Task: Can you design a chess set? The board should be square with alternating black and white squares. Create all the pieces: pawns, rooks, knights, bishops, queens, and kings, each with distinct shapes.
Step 217:
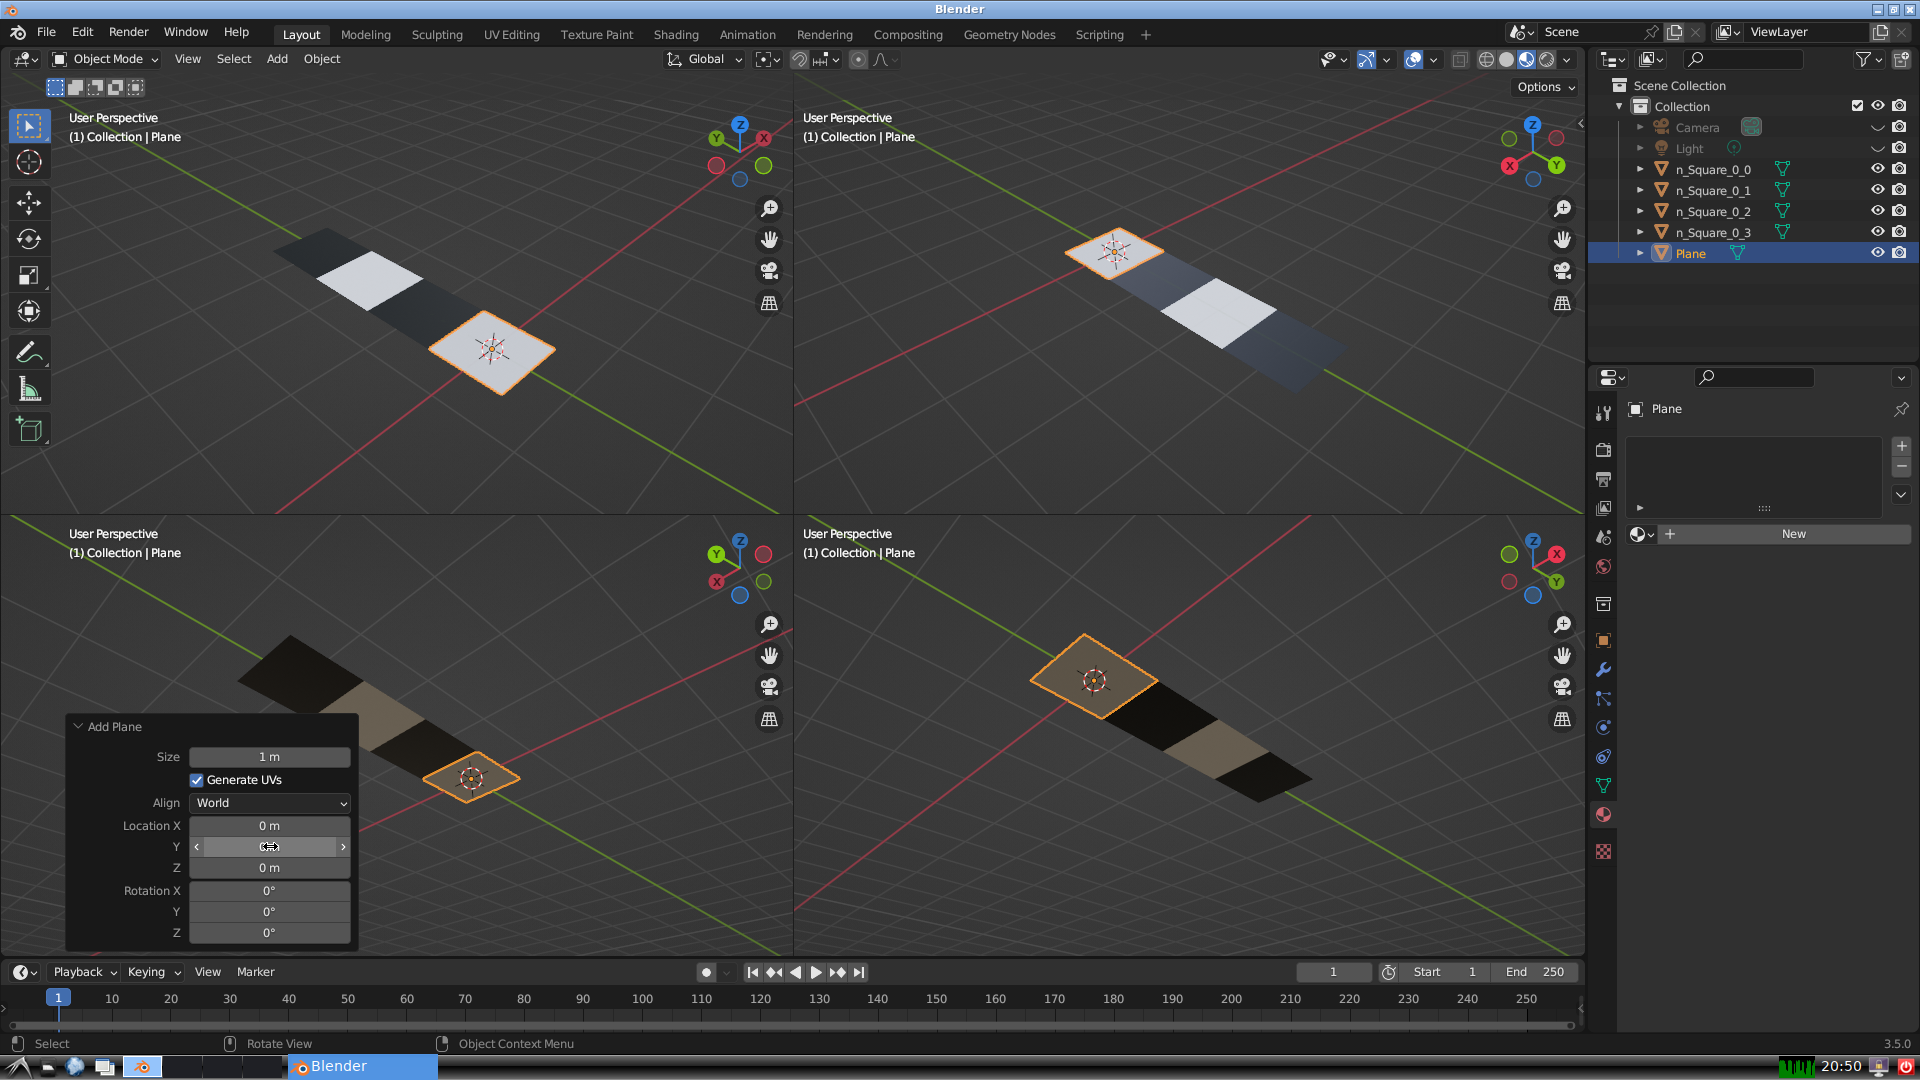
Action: click: no